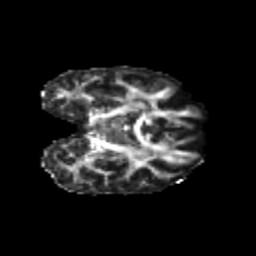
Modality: FA
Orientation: coronal
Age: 20
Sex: female
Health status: healthy
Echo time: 0.074 s